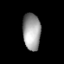
Tissue: lung
Cell type: Endothelial cells
Senescence score: 0.5817
Nuclear area (px): 640
Mean DAPI intensity: 157.086